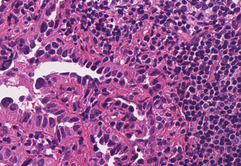
Tumor epithelial tissue: yes
Tumor-associated stroma tissue: yes
Normal tissue: no